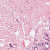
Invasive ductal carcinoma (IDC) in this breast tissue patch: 0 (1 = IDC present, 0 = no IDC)